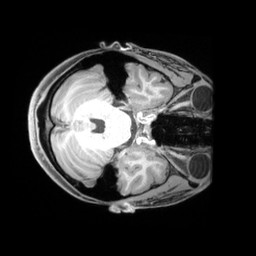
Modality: T1w
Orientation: axial
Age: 22
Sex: female
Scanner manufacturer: siemens
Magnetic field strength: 3 T
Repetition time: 1.97 s
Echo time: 0.00206 s